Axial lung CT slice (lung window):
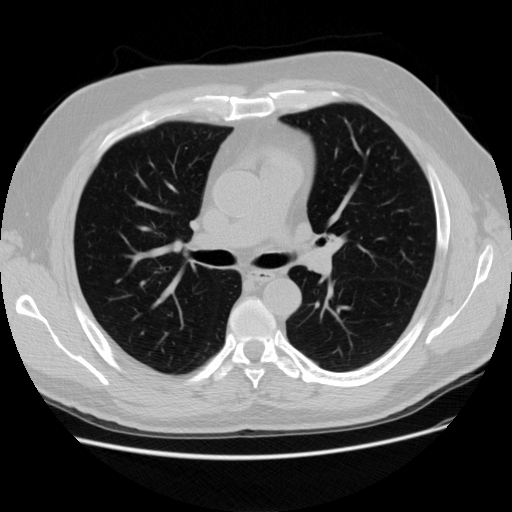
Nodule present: no